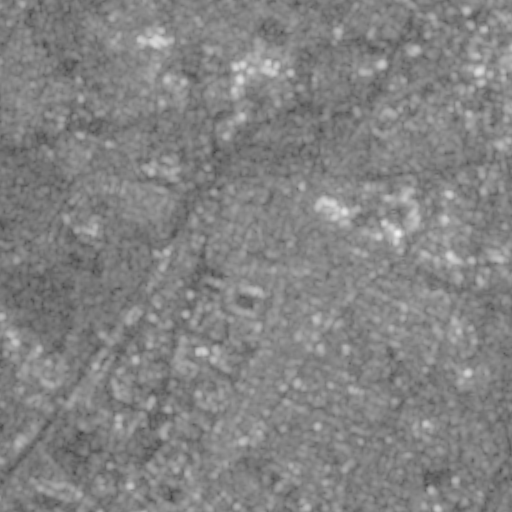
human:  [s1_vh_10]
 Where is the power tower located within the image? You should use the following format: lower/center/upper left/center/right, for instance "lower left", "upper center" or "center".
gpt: The power tower is located in the lower left of the image.
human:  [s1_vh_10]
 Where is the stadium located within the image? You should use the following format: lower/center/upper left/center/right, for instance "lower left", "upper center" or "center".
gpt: The stadium is located in the center of the image.
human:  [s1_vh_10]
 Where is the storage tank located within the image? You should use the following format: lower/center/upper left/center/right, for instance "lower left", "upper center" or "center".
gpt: The storage tank is located in the lower left of the image.
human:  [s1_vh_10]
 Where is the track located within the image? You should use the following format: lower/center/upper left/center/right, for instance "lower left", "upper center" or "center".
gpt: The track is located in the upper right of the image.
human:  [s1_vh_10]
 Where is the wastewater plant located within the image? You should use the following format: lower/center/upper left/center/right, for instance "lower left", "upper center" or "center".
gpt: The wastewater plant is located in the lower left of the image.
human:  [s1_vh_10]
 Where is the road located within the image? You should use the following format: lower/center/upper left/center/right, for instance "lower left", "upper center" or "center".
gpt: There is no road in the image.

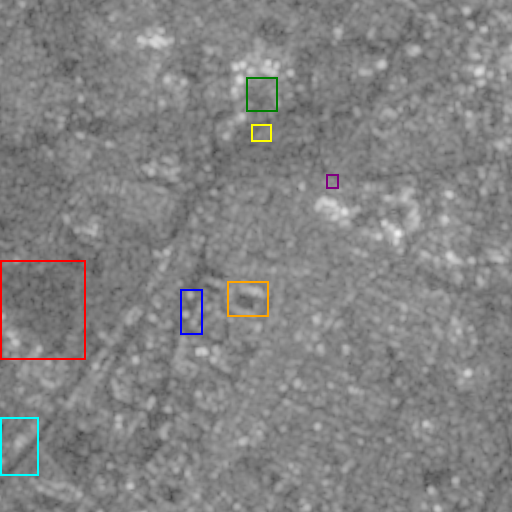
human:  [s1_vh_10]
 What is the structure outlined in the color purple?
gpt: The structure outlined in purple is a gas station.
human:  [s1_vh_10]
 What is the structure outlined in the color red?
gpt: The structure outlined in red is a park.
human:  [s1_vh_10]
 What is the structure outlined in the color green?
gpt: The structure outlined in green is a parking garage.
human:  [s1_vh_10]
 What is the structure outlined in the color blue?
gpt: The structure outlined in blue is a parking lot.
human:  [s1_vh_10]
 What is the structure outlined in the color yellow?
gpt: The structure outlined in yellow is a power substation.
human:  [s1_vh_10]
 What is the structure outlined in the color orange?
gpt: The structure outlined in orange is a stadium.
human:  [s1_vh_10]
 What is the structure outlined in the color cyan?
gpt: The structure outlined in cyan is a wastewater plant.
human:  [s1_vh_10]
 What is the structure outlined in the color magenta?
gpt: There is no magenta outline.